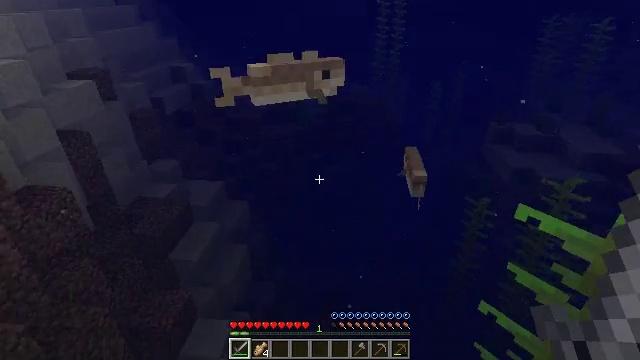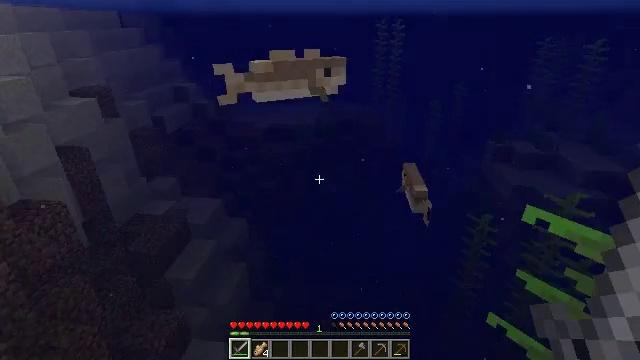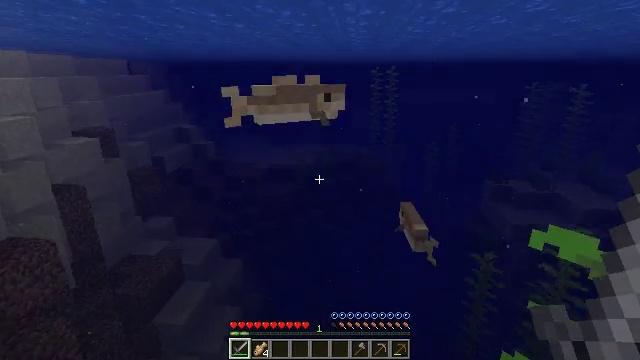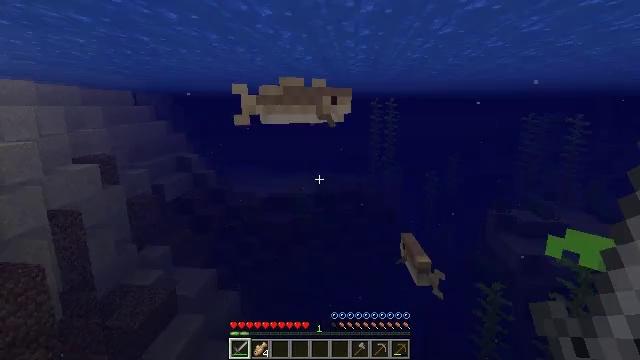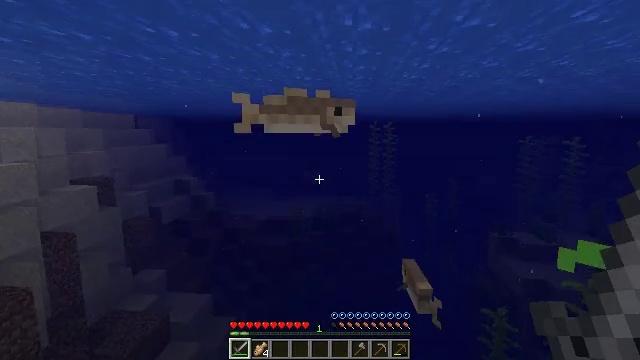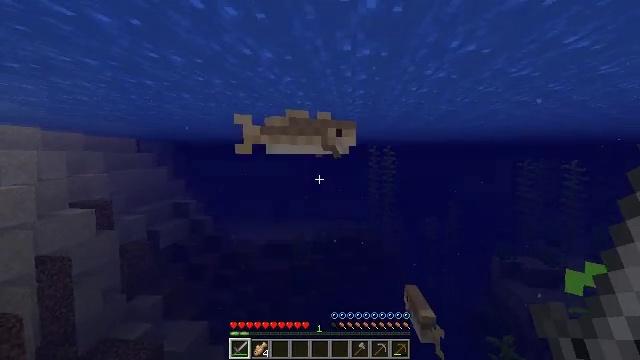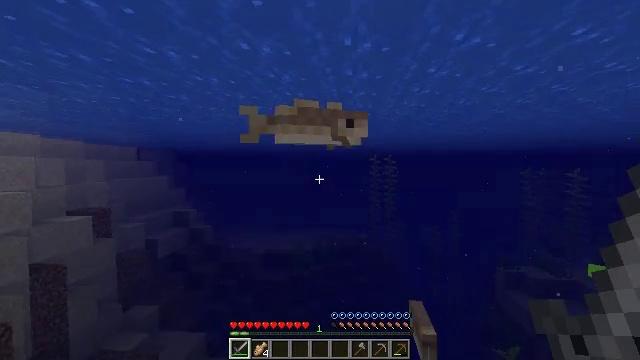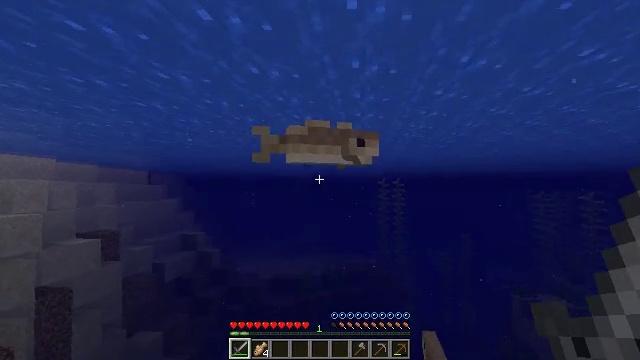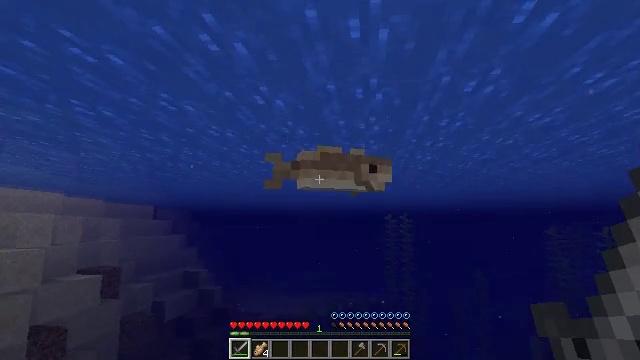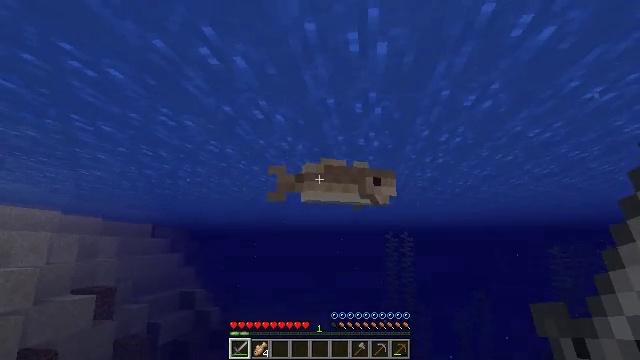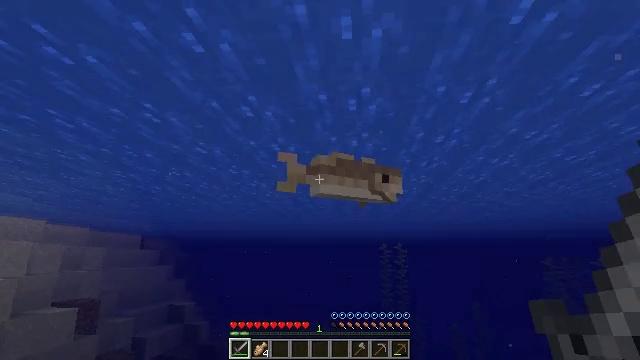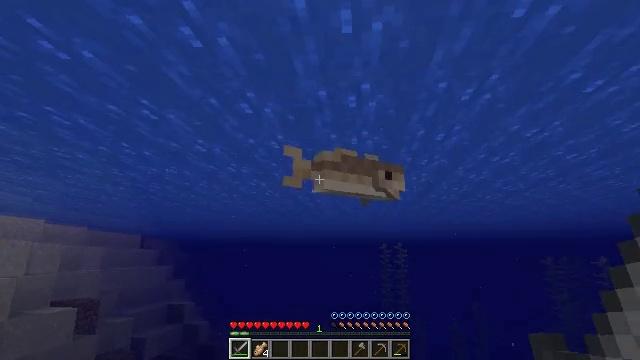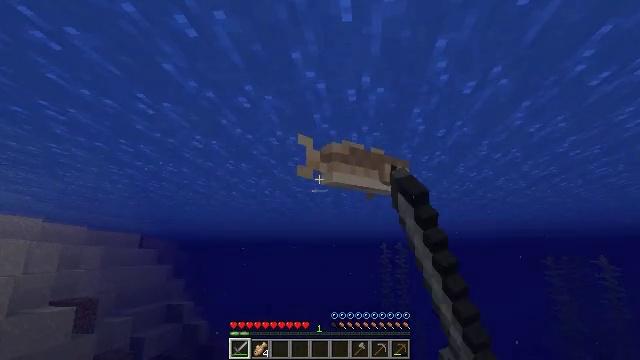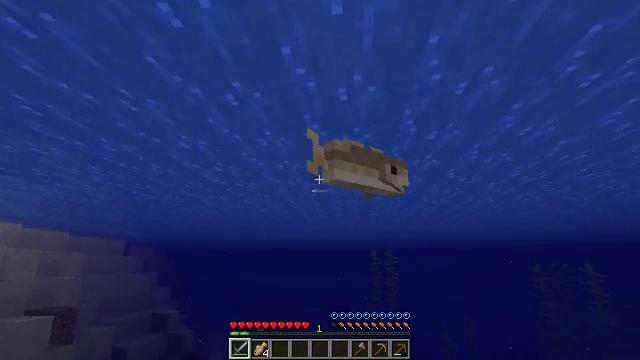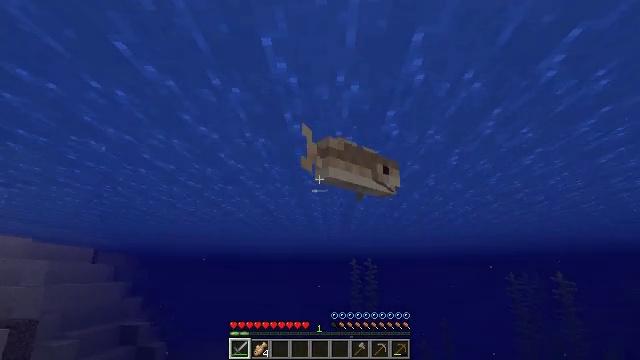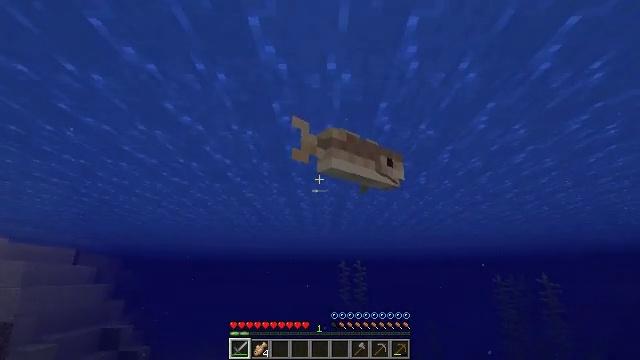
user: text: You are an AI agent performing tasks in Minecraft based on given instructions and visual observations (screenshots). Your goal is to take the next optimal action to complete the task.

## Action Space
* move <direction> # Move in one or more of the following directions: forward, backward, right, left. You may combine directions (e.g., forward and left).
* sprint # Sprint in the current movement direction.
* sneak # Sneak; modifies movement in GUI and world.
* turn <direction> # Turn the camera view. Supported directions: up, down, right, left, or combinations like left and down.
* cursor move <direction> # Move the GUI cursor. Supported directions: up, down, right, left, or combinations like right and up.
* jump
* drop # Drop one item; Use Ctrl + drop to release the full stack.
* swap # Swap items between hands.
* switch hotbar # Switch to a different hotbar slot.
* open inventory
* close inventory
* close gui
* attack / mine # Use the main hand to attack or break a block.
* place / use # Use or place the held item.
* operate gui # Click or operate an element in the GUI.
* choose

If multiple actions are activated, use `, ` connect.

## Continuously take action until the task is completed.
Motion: motion action
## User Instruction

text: Catch and defeat a cod.
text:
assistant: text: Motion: turn up
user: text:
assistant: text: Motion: move forward, turn up
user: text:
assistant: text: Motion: move forward, turn up
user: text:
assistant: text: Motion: move forward, turn up
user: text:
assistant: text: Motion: move forward, turn up
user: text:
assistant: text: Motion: move forward, turn up
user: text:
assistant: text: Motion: move forward, turn left and up
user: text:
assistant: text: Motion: move forward, turn left and up
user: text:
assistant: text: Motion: move forward, turn up
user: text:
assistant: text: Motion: move forward, turn right and up
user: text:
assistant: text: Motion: move forward, attack / mine
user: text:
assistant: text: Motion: move forward, attack / mine
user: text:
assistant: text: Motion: move forward, turn right and up, attack / mine
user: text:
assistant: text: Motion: move forward, turn right and up
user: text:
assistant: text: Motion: move forward, turn right
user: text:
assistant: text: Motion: move forward, turn right
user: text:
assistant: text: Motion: move forward, turn right
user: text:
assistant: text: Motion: move forward, turn right
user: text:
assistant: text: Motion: move forward, turn right
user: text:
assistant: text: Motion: move forward, turn right
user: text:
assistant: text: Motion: move forward
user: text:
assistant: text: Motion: move forward, turn right and up
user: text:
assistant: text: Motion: move forward, turn up
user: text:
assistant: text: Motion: move forward, jump
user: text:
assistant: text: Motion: move forward, jump
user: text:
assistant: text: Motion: move forward, turn right, jump
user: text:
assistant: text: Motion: move forward, turn right and down, jump
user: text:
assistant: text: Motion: move forward, turn right and down, jump
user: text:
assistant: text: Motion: move forward, turn right and down, jump
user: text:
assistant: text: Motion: move forward, turn right and down, jump